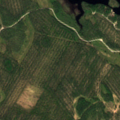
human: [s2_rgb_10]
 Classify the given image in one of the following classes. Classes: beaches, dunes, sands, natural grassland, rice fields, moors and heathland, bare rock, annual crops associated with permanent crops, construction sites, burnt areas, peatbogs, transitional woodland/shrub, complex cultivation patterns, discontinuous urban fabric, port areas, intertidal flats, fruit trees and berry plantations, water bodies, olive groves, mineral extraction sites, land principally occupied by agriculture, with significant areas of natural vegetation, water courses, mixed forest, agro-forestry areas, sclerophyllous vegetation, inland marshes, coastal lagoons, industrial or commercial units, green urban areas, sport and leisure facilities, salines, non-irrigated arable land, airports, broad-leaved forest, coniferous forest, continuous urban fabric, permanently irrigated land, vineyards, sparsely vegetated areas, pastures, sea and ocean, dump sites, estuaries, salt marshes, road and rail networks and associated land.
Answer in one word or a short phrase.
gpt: coniferous forest, water bodies